Question: I have a datatble with 'one' column
I want to concat each filename with wrapper div
something like :
'''
<div>File Attached : file1 </div>
<div>File Attached : file2 </div>
<div>File Attached : file3 </div>
...
'''
I have succedded with :
'''
string f = String.Join(" ", (from dr in dt.AsEnumerable()
select "<div>File Attached : " + dr[0].ToString() + "</div>").ToArray<string>());
'''
but success with :
<URL>

How can i do it with the .'Join' method after the 'ToArray' method ?
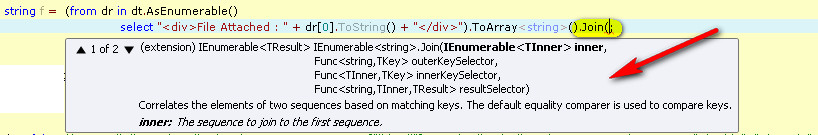
Answer: 'Join' is not the same as 'String.Join' as you have discovered. 'Enumerable.Join' works like joining in databases (but still on local objects, Queryable.Join works with SQL.) An example is given here:
<URL>
You could (but I recommend it because it will be ambiguous to the user) write an extension method like this:
'''
public static class StringExtensions
{
public string Join(this IEnumerable<string> source, string sep)
{
return string.Join(sep, source.ToArray()); // You can erase '.ToArray()' if you're using .Net 4
}
}
'''
and then it would work with '(...).Join(" ")'.
'''
var query = from dr in dt.AsEnumerable() // You may be able to erase 'AsEnumerable' depending on your source
select "<div>File Attached : " + dr[0] + "</div>";
var f = string.Join(" ", query);
'''
'''
var arr = dt.AsEnumerable()
.Select(dr => "<div>File Attached : " + dr[0] + "</div>")
.ToArray();
var f = string.Join(" ", arr);
'''